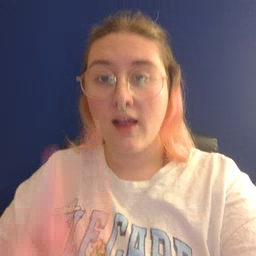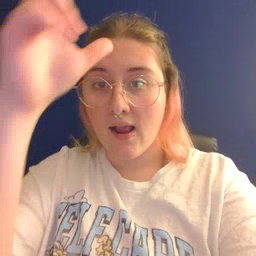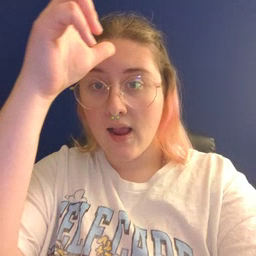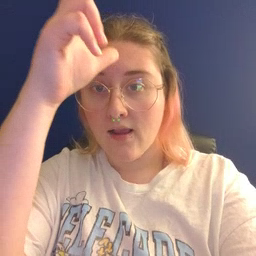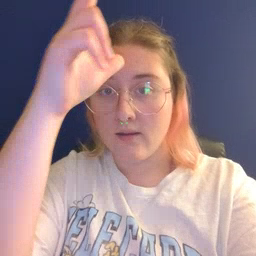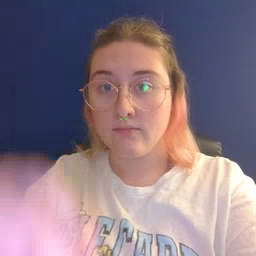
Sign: hen